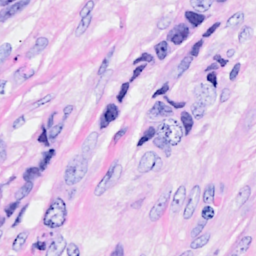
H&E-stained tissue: Breast